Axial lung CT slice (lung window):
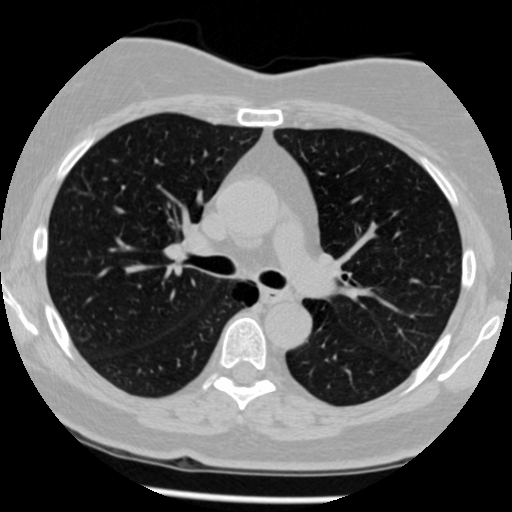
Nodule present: no